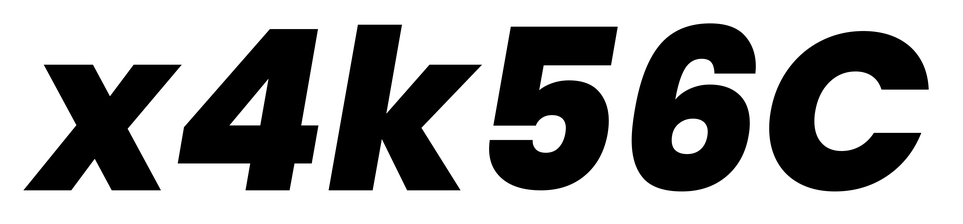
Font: Poppins-ExtraBoldItalic